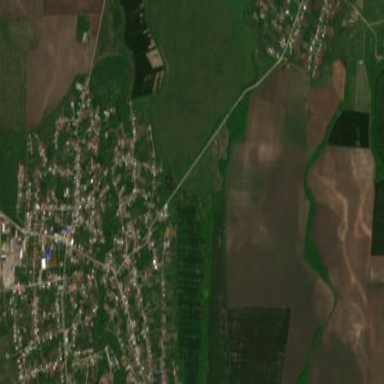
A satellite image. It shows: Village.